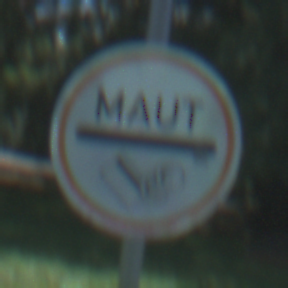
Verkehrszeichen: MautflichtigeStrecke
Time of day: Midday
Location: Outdoor (Nature)
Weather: Clear
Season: Summer
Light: Natural